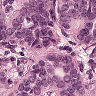
Metastatic tissue present: yes